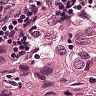
Metastatic tissue present: yes